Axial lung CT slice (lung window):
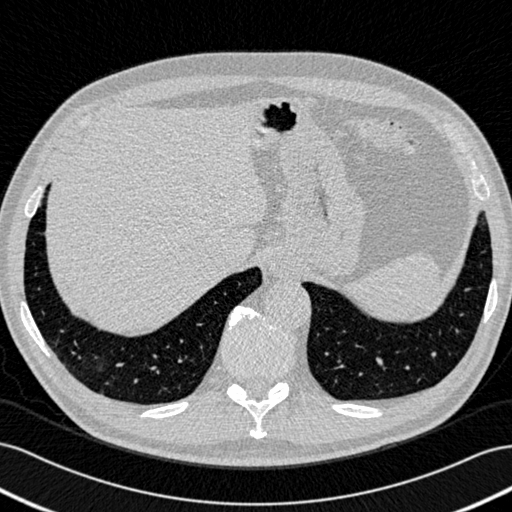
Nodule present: no